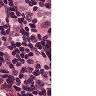
Metastatic tissue present: no